Chest X-ray:
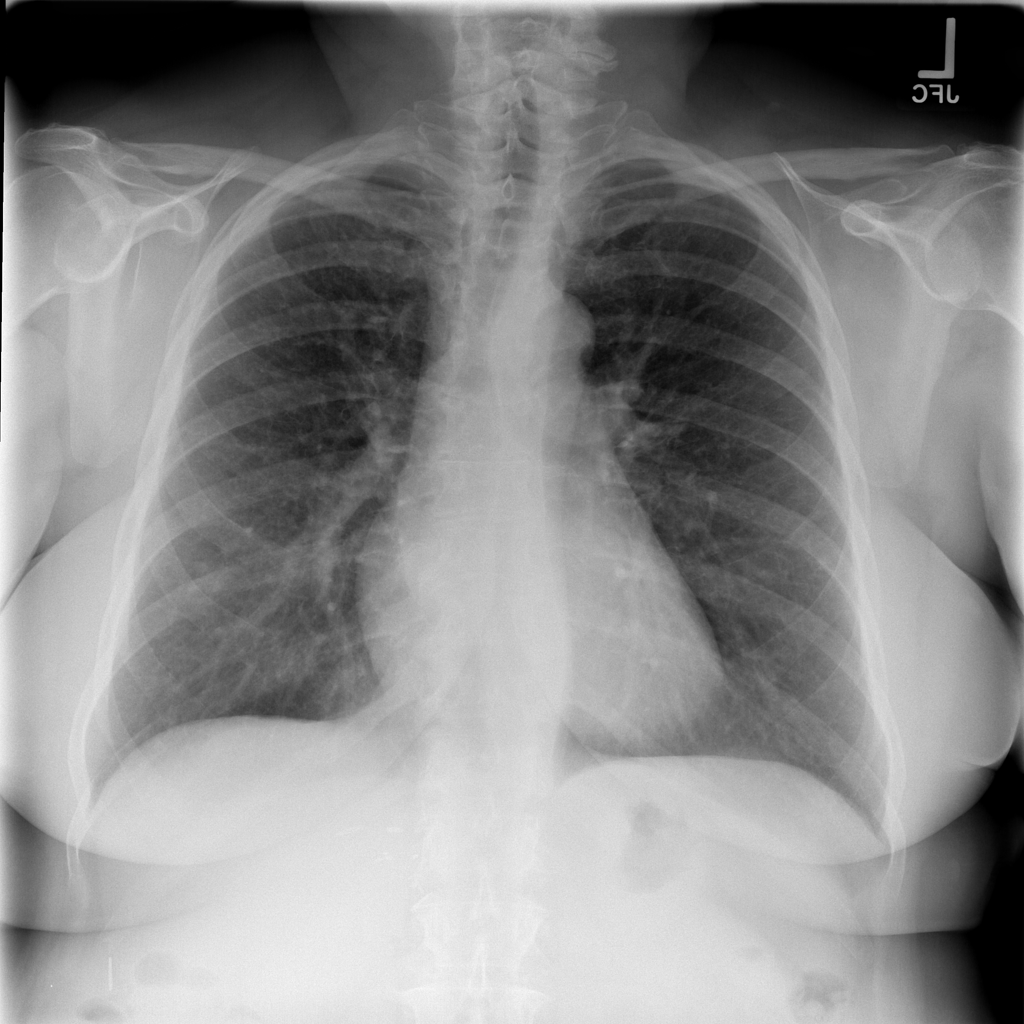
No abnormal finding: yes